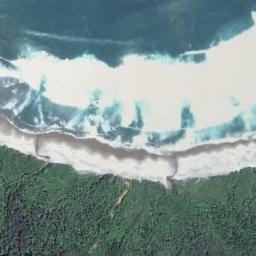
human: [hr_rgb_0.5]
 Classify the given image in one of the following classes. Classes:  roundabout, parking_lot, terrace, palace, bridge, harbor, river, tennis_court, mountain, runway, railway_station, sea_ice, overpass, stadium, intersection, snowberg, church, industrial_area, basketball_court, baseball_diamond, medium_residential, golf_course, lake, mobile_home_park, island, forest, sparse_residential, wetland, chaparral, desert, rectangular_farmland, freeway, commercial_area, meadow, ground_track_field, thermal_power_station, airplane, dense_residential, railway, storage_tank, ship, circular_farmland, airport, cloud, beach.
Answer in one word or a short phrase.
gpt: beach